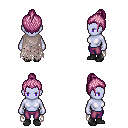
a pixel art fantasy rpg character, female body template, dark elf, purple skin, gray tattered cape, magenta pants, pink short topknot hairstyle, black shoes, four views (front, back, left, right), 2x2 character sprite sheet, small pixel art, hard edges, no anti-aliasing